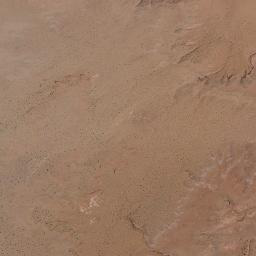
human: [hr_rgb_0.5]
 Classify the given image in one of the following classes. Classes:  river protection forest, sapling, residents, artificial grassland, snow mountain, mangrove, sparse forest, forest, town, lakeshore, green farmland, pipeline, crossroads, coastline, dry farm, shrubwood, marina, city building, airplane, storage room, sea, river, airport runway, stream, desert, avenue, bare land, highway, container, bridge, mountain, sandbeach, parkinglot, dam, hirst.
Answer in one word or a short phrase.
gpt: desert